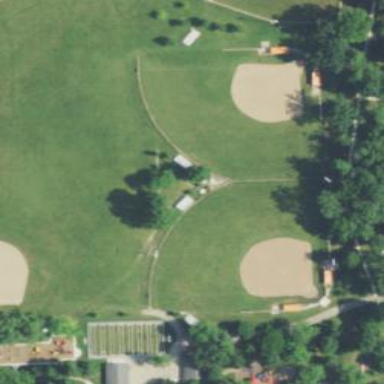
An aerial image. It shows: Baseball pitch for leisure and sports activities.